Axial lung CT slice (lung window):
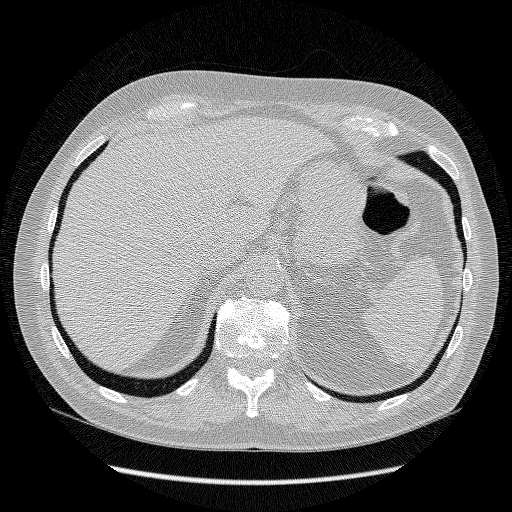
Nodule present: no